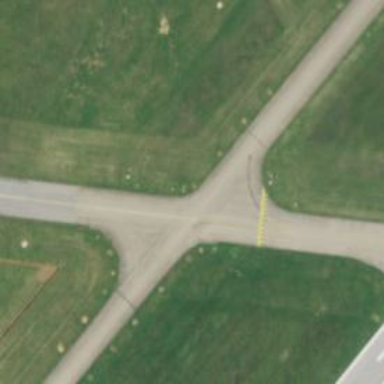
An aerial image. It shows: Image of taxiway at airport.